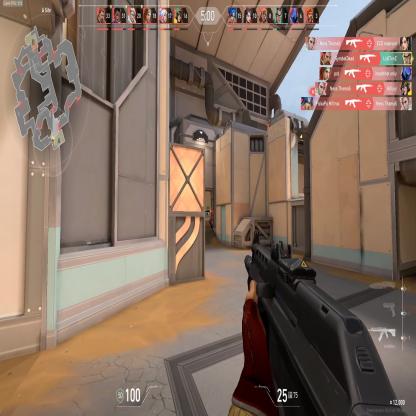
Label: enemy